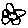
Label: flower